Question: I've been working with CodeIgniter and I'm wondering if the way I'm setting up my controllers is not correct.
I'm trying to incorporate an admin section of my site using the <URL>.
If I also needed a controller to handle products and users in my front-end, could I name them products.php and users.php or would they cause conflicts?
Thank you for your help!

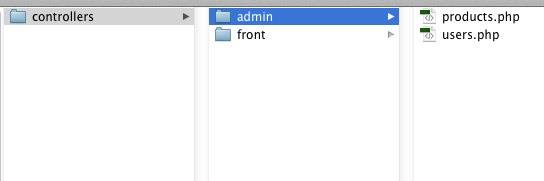
Answer: You can use same 'controller' name for both side (backend and frontend) within two different folders, i.e.
'''
admin/users.php
front/users.php
'''
But you can also use a 'prefix' for readability or to avoid confusions, like
'''
admin/adm_users.php // read as admin users.php
front/frn_users.php // read as frontend users.php
'''